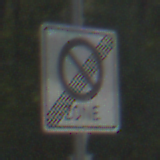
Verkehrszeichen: EndeEingeschraenktesHalteverbotZone
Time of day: MorningAfternoon
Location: Outdoor (Suburban)
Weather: Clear
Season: NotSpecified
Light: Natural